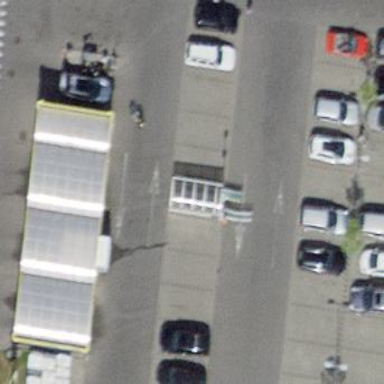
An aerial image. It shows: Parking available on the street side.